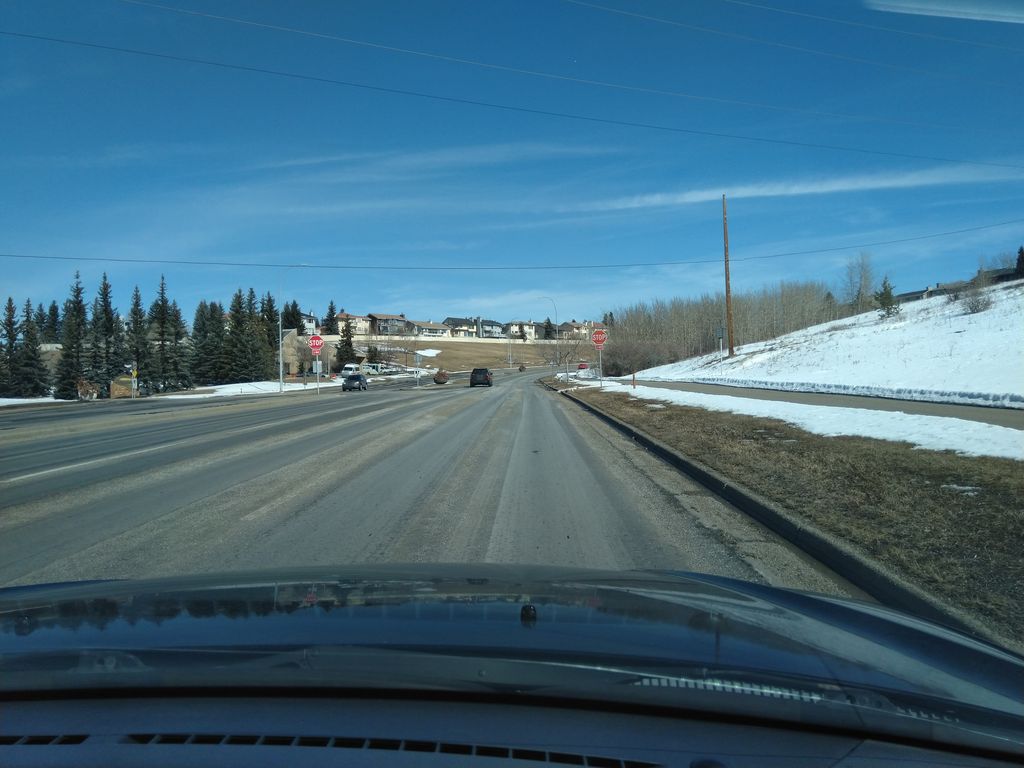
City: calgary